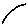
Label: moon